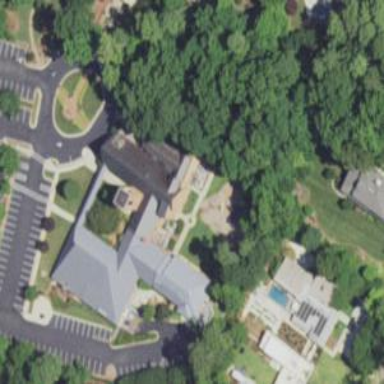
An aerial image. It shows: Commercial place of worship building.